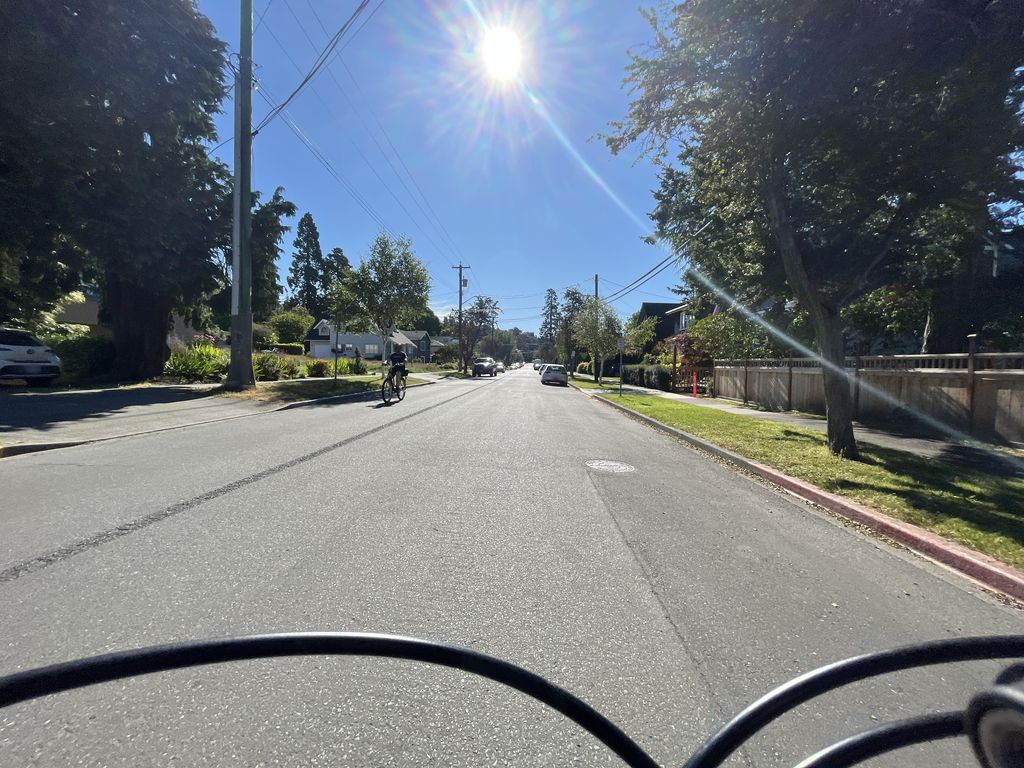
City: victoria